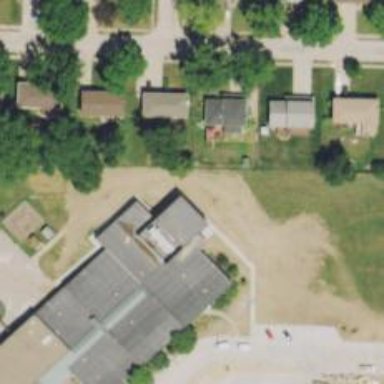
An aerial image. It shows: School building.